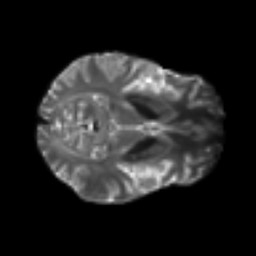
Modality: T2w
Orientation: axial
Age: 33
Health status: ill
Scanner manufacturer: philips
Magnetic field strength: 3 T
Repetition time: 9 s
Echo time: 0.127 s